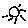
Label: sun